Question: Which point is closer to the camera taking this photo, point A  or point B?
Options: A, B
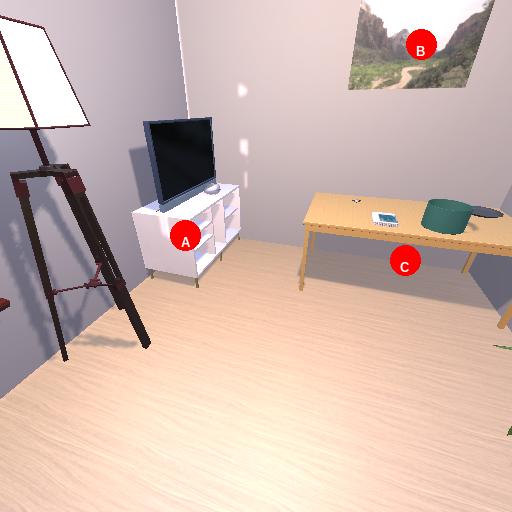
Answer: A